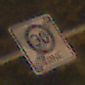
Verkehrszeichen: EndeZone30
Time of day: Night
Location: Outdoor (Urban)
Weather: Clear
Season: NotSpecified
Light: Artificial